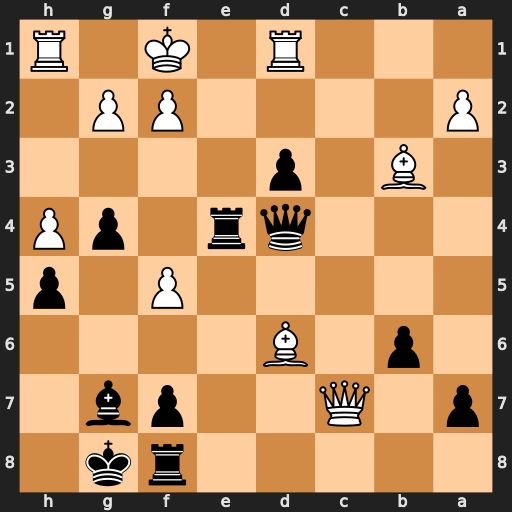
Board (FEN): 5rk1/p1Q2pb1/1p1B4/5P1p/3qr1pP/1B1p4/P4PP1/3R1K1R
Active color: b
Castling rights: -
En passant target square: -
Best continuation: d2 Kg1 g3 Bxg3 Be5 Qxe5 Rxe5 Bxe5 Qxe5